Question: I have a data frame that looks like the below. I have variables three variables per observation and I would like to create a bar graph per observation for each of these three variables. However, ggplot2 doesn't appear to have a way to specify multiple columns from the same data frame. What is the correct way to graph this data?
Aiming for something similar to the image below from Wikimedia (with a graph for each observation). Source: <URL>
'''
x English German French
Sample 1 5 10 14
Sample 2 4 4 14
Sample 3 5 10 53
'''

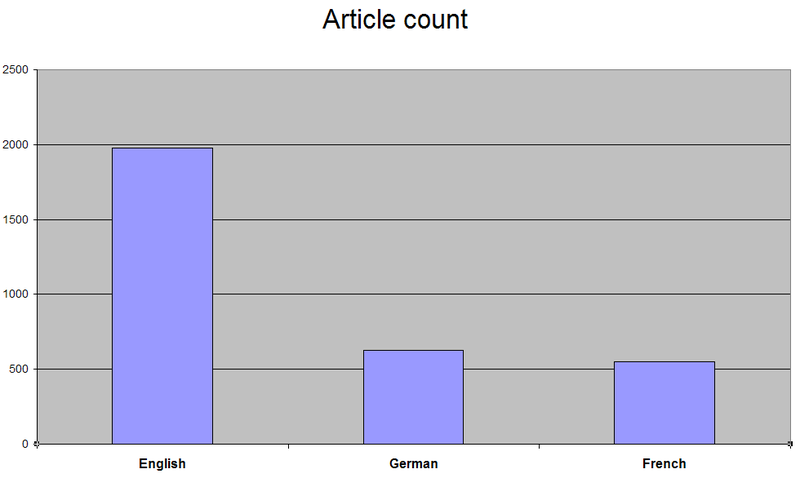
Answer: Don't know why there are 2 row's per x-value.
This makes no sense. What do you want to plot? The sum per A,B,C? The mean?
Assuming you want to take the mean: Just do
'''
dat <- read.table(textConnection(
"x A B C
1 5 10 14
1 4 4 14
2 5 10 14
2 4 4 14
3 5 10 14
3 4 4 14
"), header=TRUE)
dat <- aggregate(. ~ x, data=dat, mean) # instead of mean you can take your function
require(reshape2)
dat_molten <- melt(dat,"x")
require(ggplot2)
ggplot(dat_molten, aes(x=variable, y=value)) +
geom_bar(stat="identity") +
facet_grid(.~x)
'''